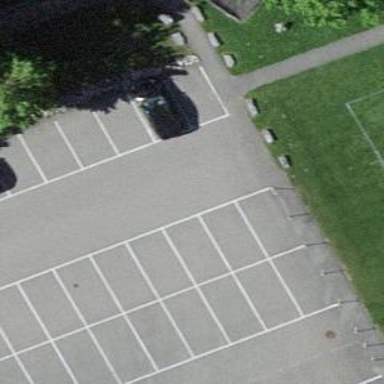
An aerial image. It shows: Road serving as parking aisle.